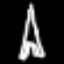
Label: The Eiffel Tower